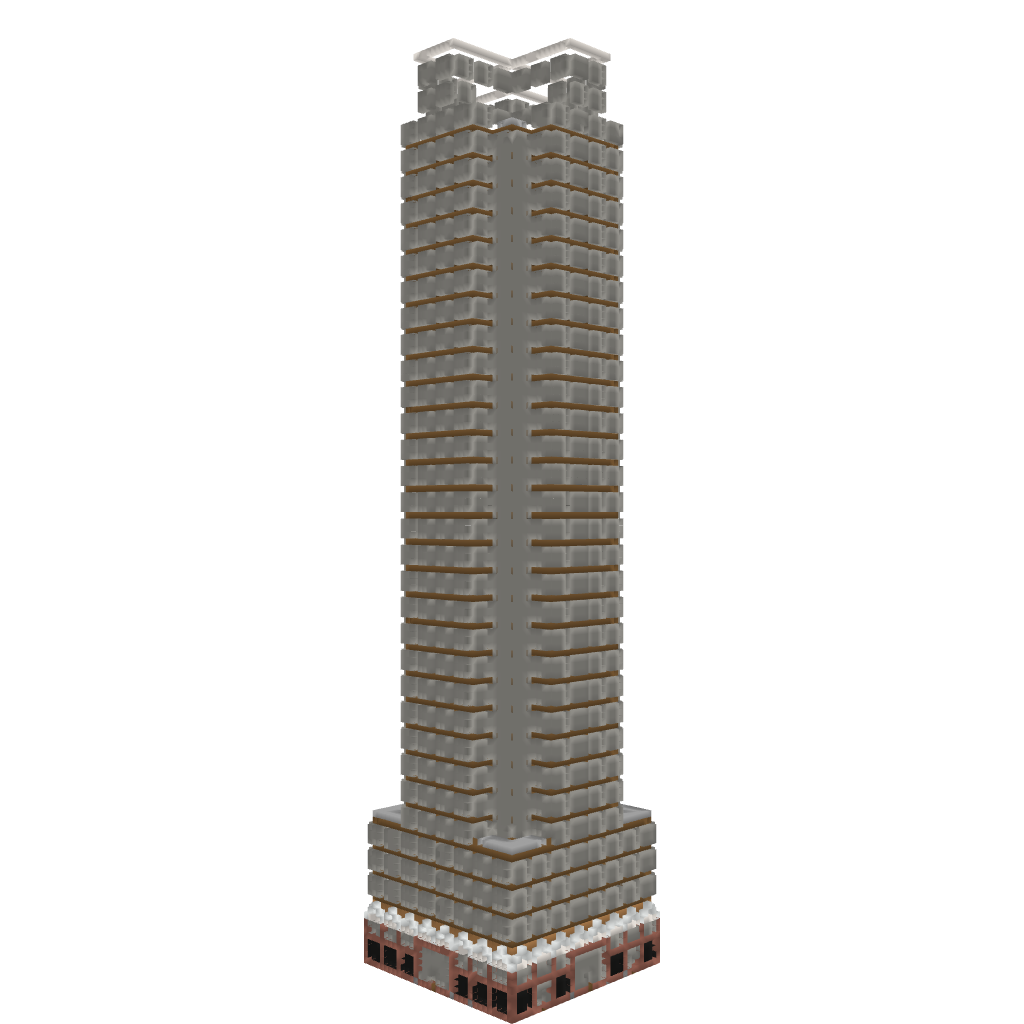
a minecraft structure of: Skyscraper #1 By: jjcash